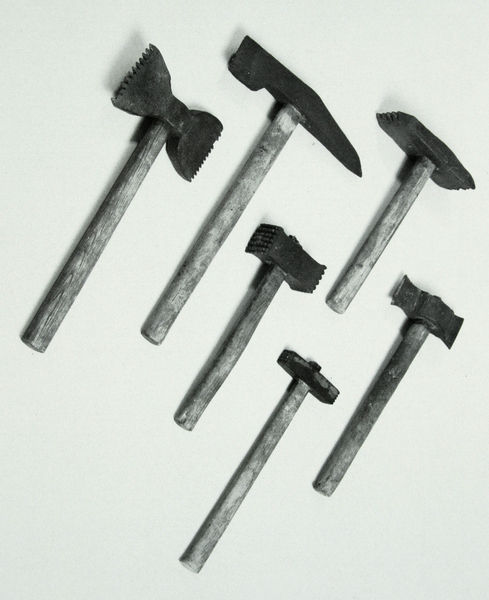
Titel: Bossieräxte und -hämmer
Standort: Mannersdorf
Institution: Friedrich Opferkuh
Schlagwörter: hand, kopf, schatten, weiß, grau, holz, licht, schwarz, wand, stein, fünf, schräg, deutschland, sachlich, schwer, spitz, metall, foto, fotografie, stiel, griff, klinge, stiele, eisen, form, griffe, handwerk, werkzeug, axt, hammer, diagonalen, sammlung, aufgehängt, sechs, beil, stahl, installation, photographie, sachlichkeit, spitzhacke, werkzeuge, noir et blanc, photo, äxte, parallelismus, klingen, akkumulation, ayt, bildhauer-werkzeug, dachdecker, doppelaxt, faustkeil, holzgriff, hämmer, marteau, marteaux, outil, outils, scharriereisen